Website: walmart
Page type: payment
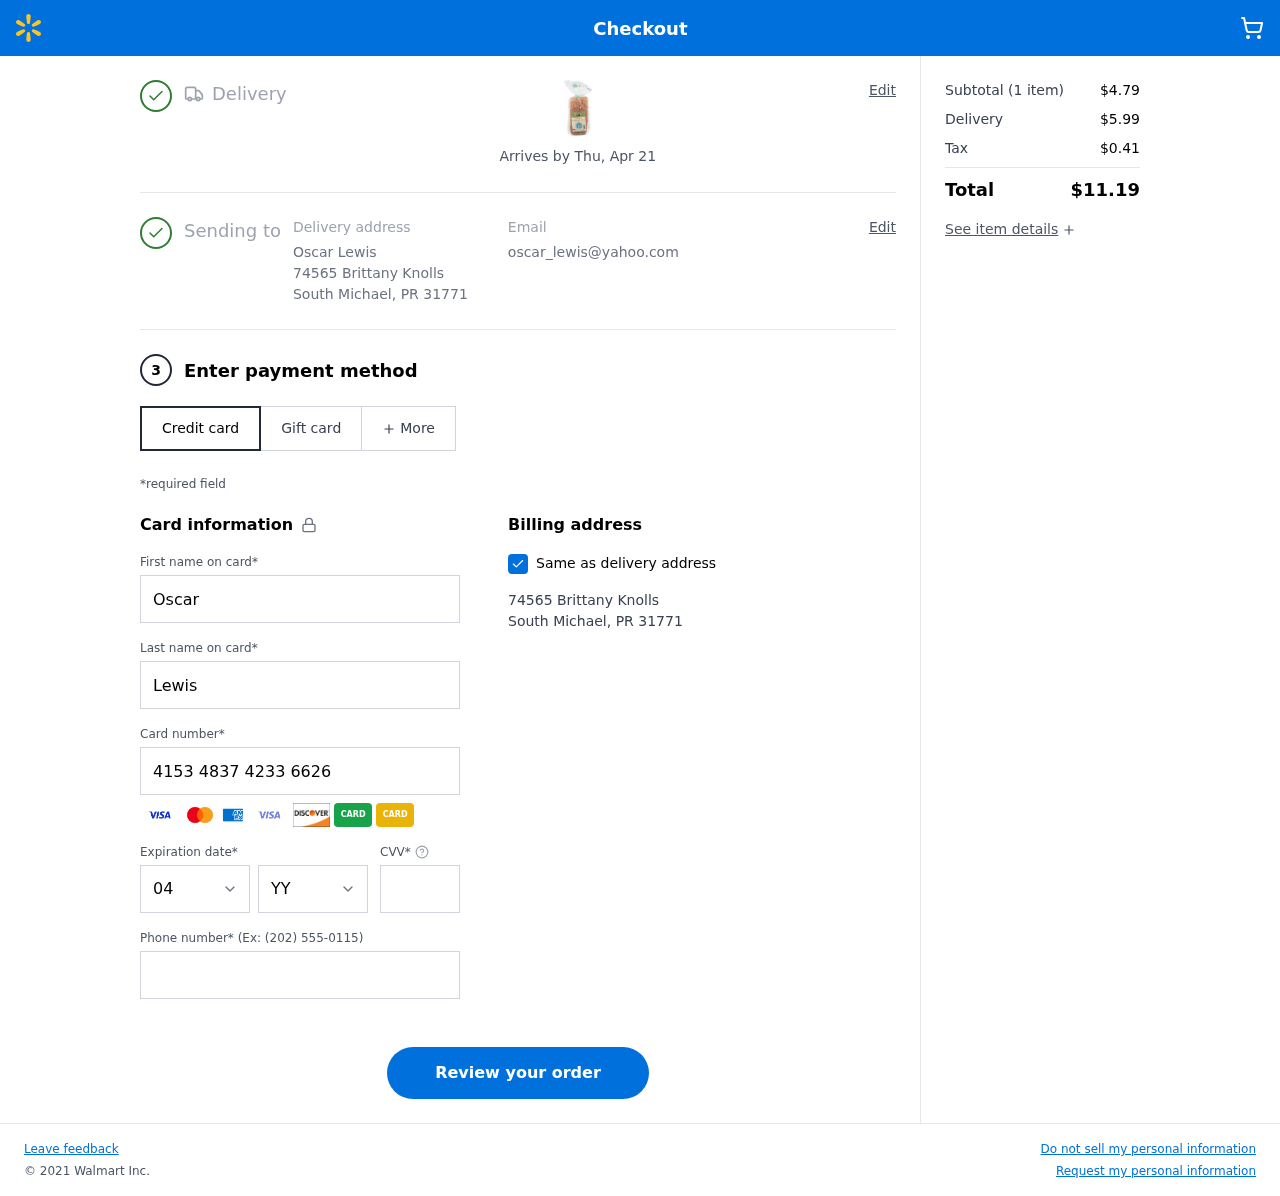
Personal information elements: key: PII_CARD_CVV
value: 763
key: PII_CARD_EXPIRY_MONTH
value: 04
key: PII_CARD_EXPIRY_YEAR
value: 28
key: PII_CARD_NUMBER
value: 4153 4837 4233 6626
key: PII_CITY
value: South Michael
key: PII_EMAIL
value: oscar_lewis@yahoo.com
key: PII_FIRSTNAME
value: Oscar
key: PII_FULLNAME
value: Oscar Lewis
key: PII_LASTNAME
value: Lewis
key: PII_PHONE
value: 8689889732
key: PII_POSTCODE
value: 31771
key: PII_STATE_ABBR
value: PR
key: PII_STREET
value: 74565 Brittany Knolls
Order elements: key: ORDER_DELIVERY_DATE
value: Arrives by Thu, Apr 21
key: ORDER_NUM_ITEMS
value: (1 item)
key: ORDER_SUBTOTAL
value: $4.79
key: ORDER_SHIPPING_COST
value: $5.99
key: ORDER_TAX
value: $0.41
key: ORDER_TOTAL
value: $11.19